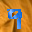
Label: 9